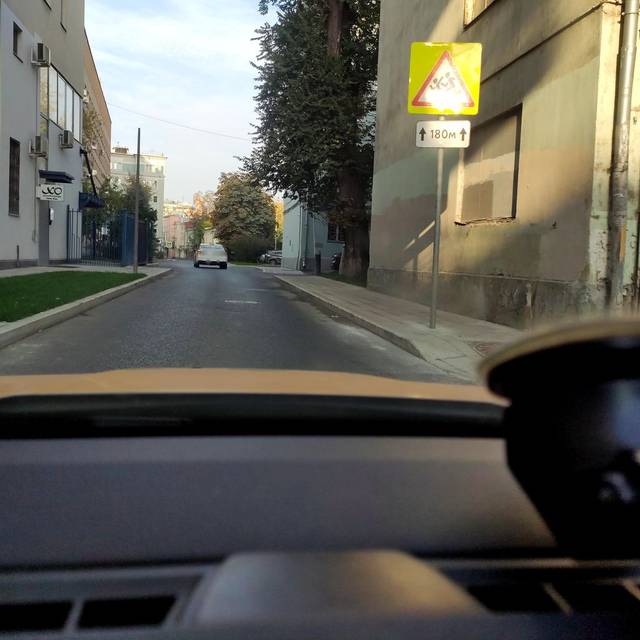
Region: Russia
Coordinates: 55.771, 37.636